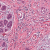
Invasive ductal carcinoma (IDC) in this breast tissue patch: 0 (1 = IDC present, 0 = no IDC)